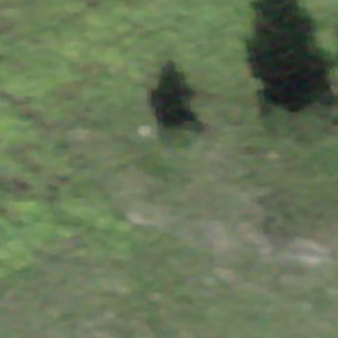
Label: other